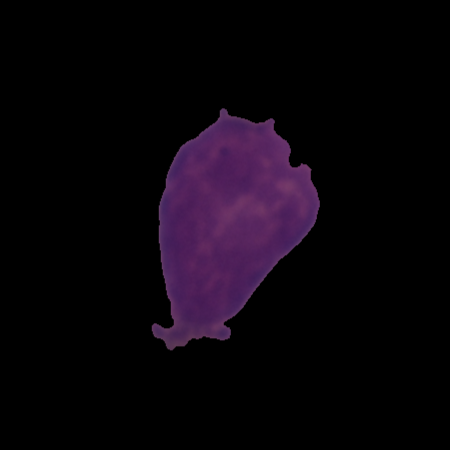
Label: healthy